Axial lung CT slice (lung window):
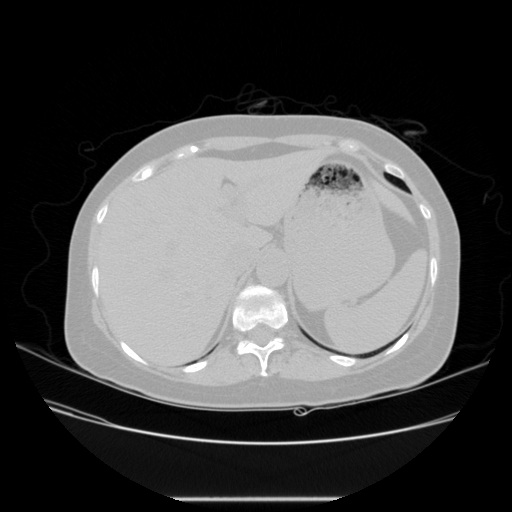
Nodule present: no